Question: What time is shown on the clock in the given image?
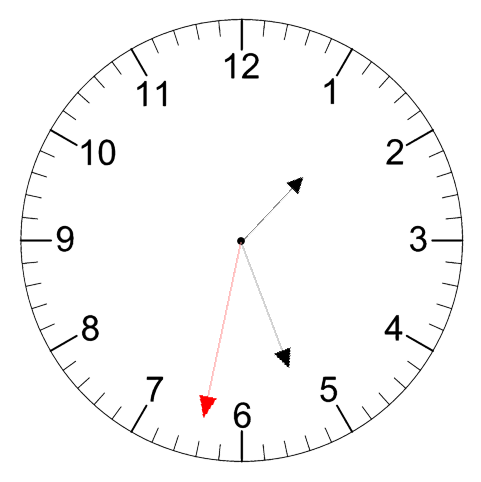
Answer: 01:26:32